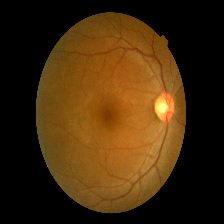
Diabetic retinopathy grade: Mild